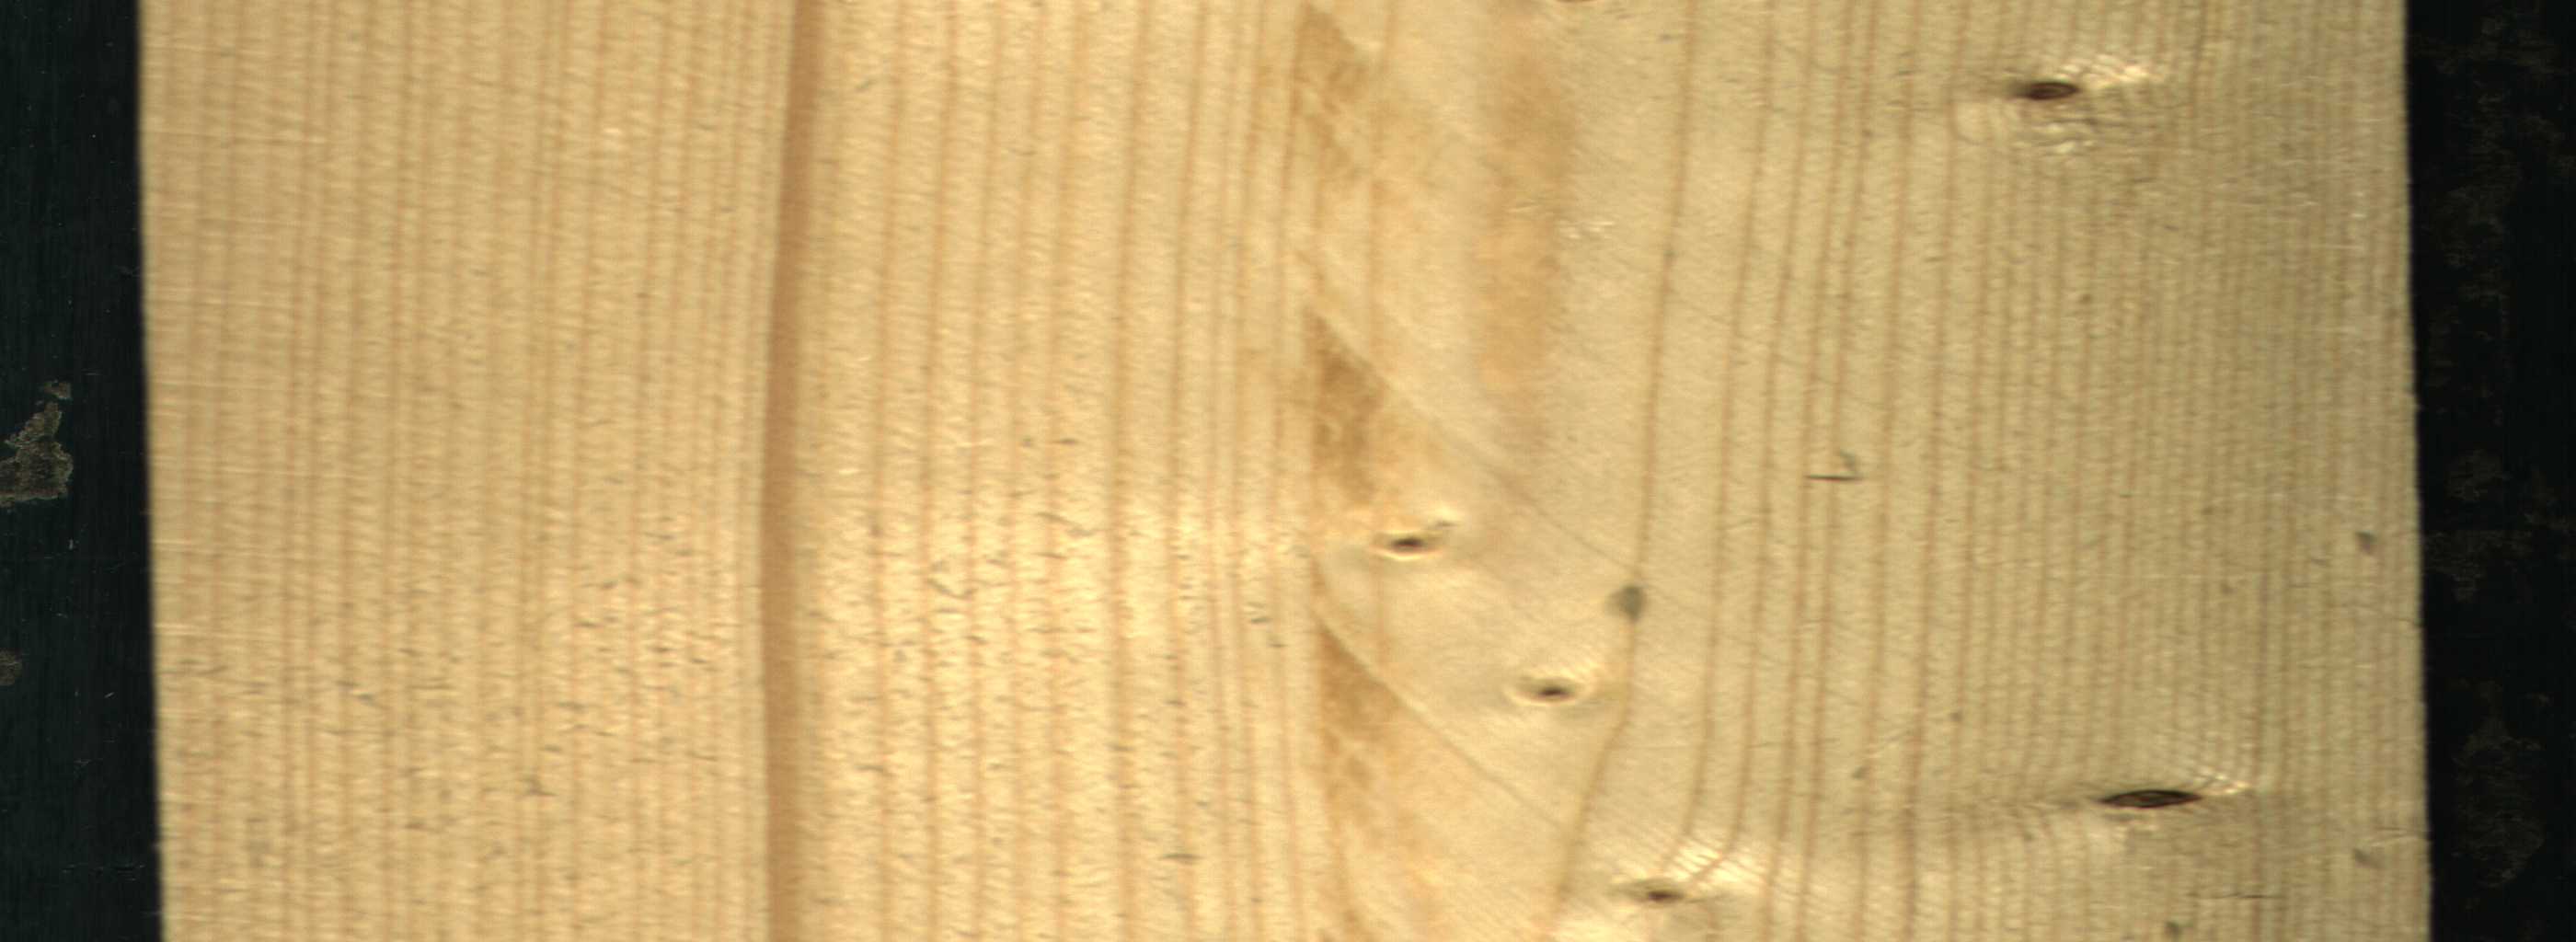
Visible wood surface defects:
Dead_Knot
Dead_Knot
Live_Knot
Live_Knot
Live_Knot